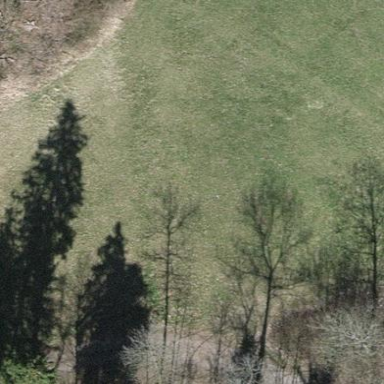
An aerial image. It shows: Area covered with grass.